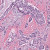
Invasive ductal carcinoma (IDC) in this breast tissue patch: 1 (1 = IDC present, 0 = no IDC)